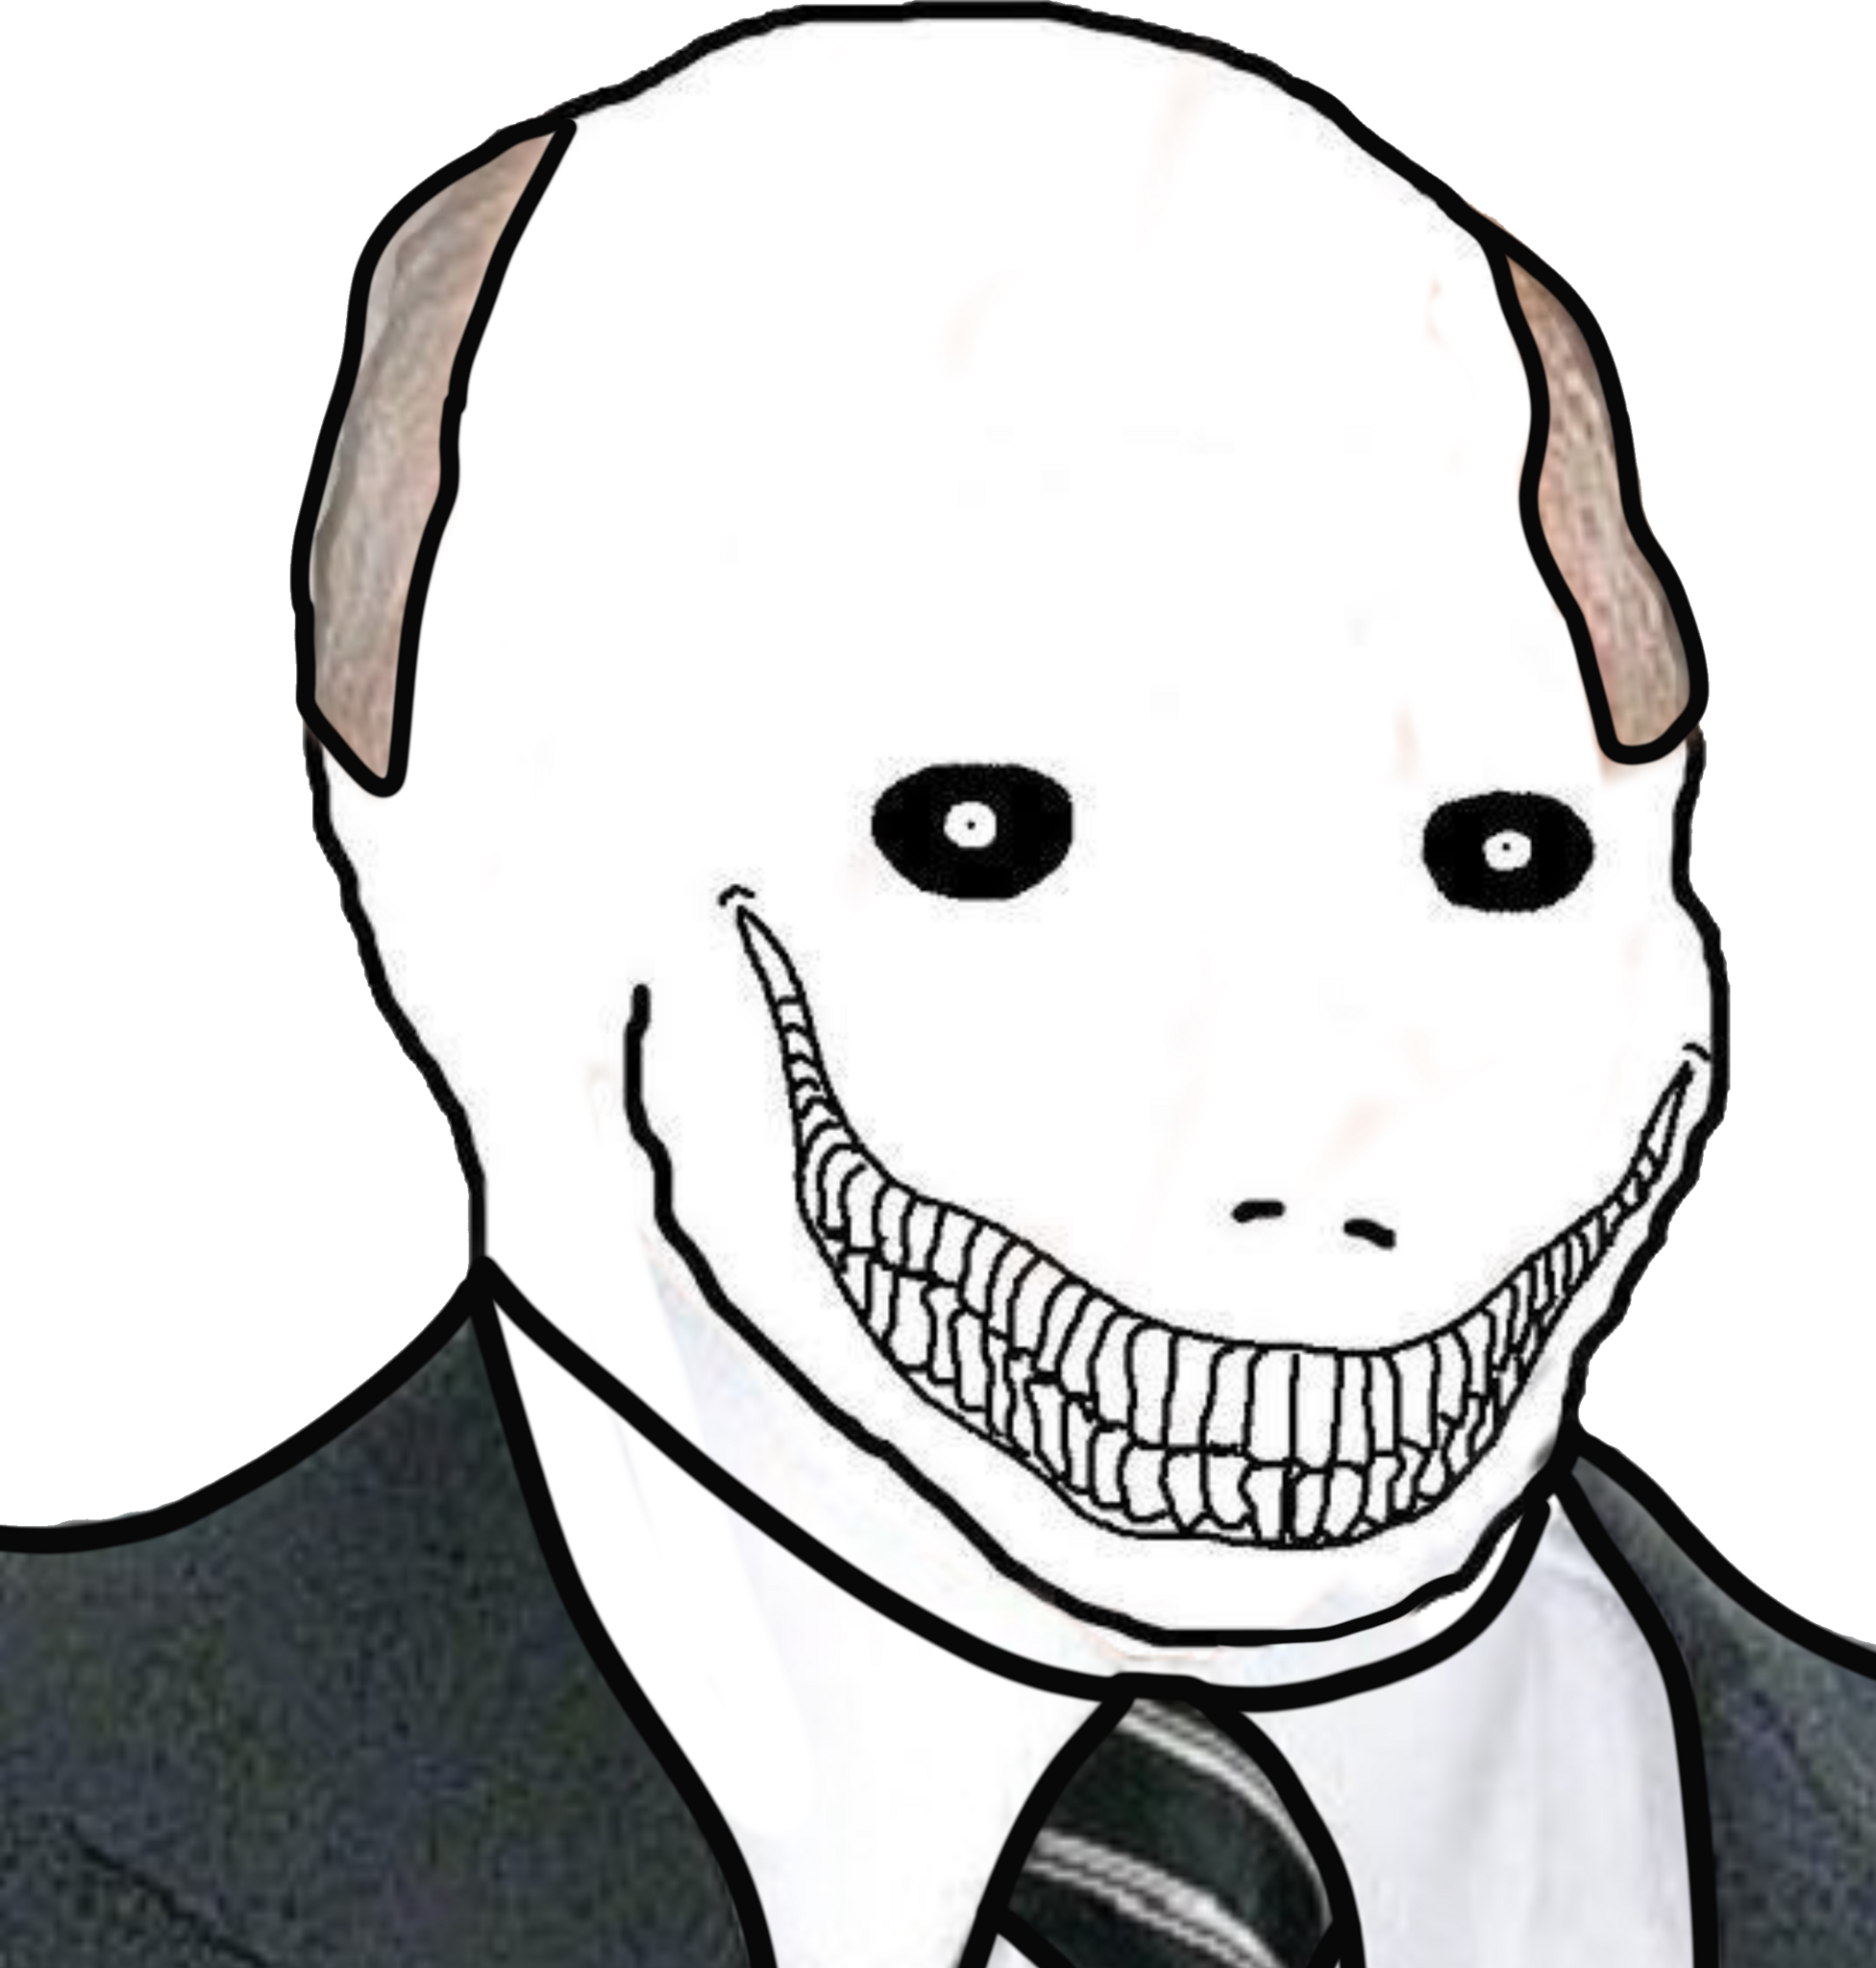
Label: 5_Oomer